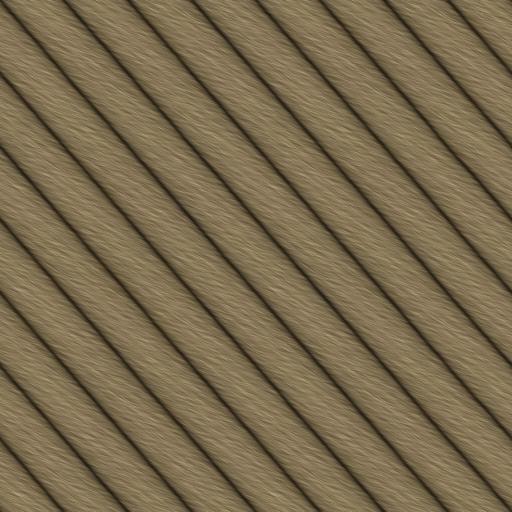
Tags: beige light rope string